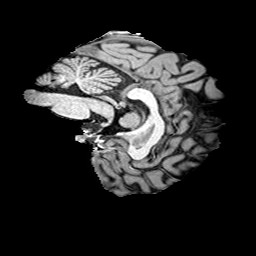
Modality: T1w
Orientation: sagittal
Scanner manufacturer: siemens
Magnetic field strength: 3 T
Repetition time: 2 s
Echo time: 0.0024 s